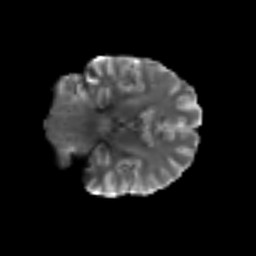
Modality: T2w
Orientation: coronal
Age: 62
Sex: male
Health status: ill
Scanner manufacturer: siemens
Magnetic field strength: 3 T
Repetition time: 8.7 s
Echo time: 0.11 s